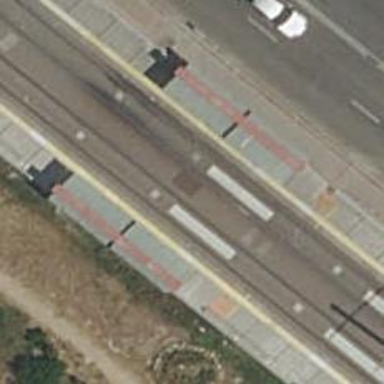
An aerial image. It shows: Stop position for public transport on the railway.